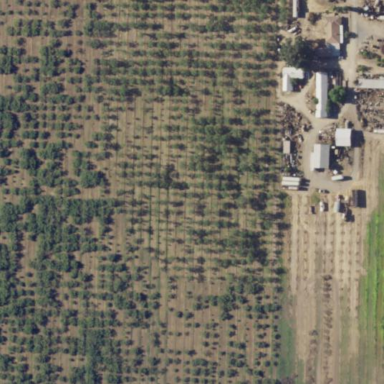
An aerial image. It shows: Orchard filled with almond trees.